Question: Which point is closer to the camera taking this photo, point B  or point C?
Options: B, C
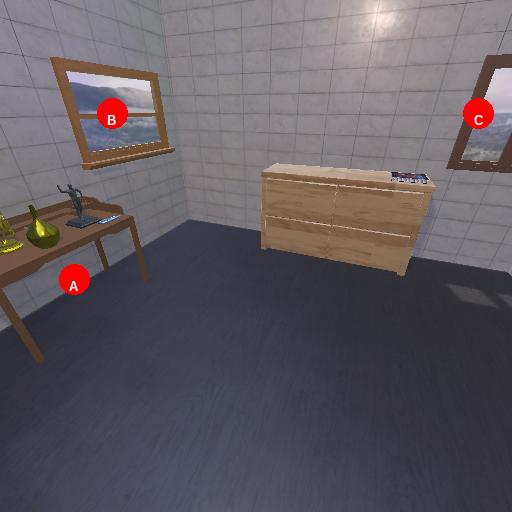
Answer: B